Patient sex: M
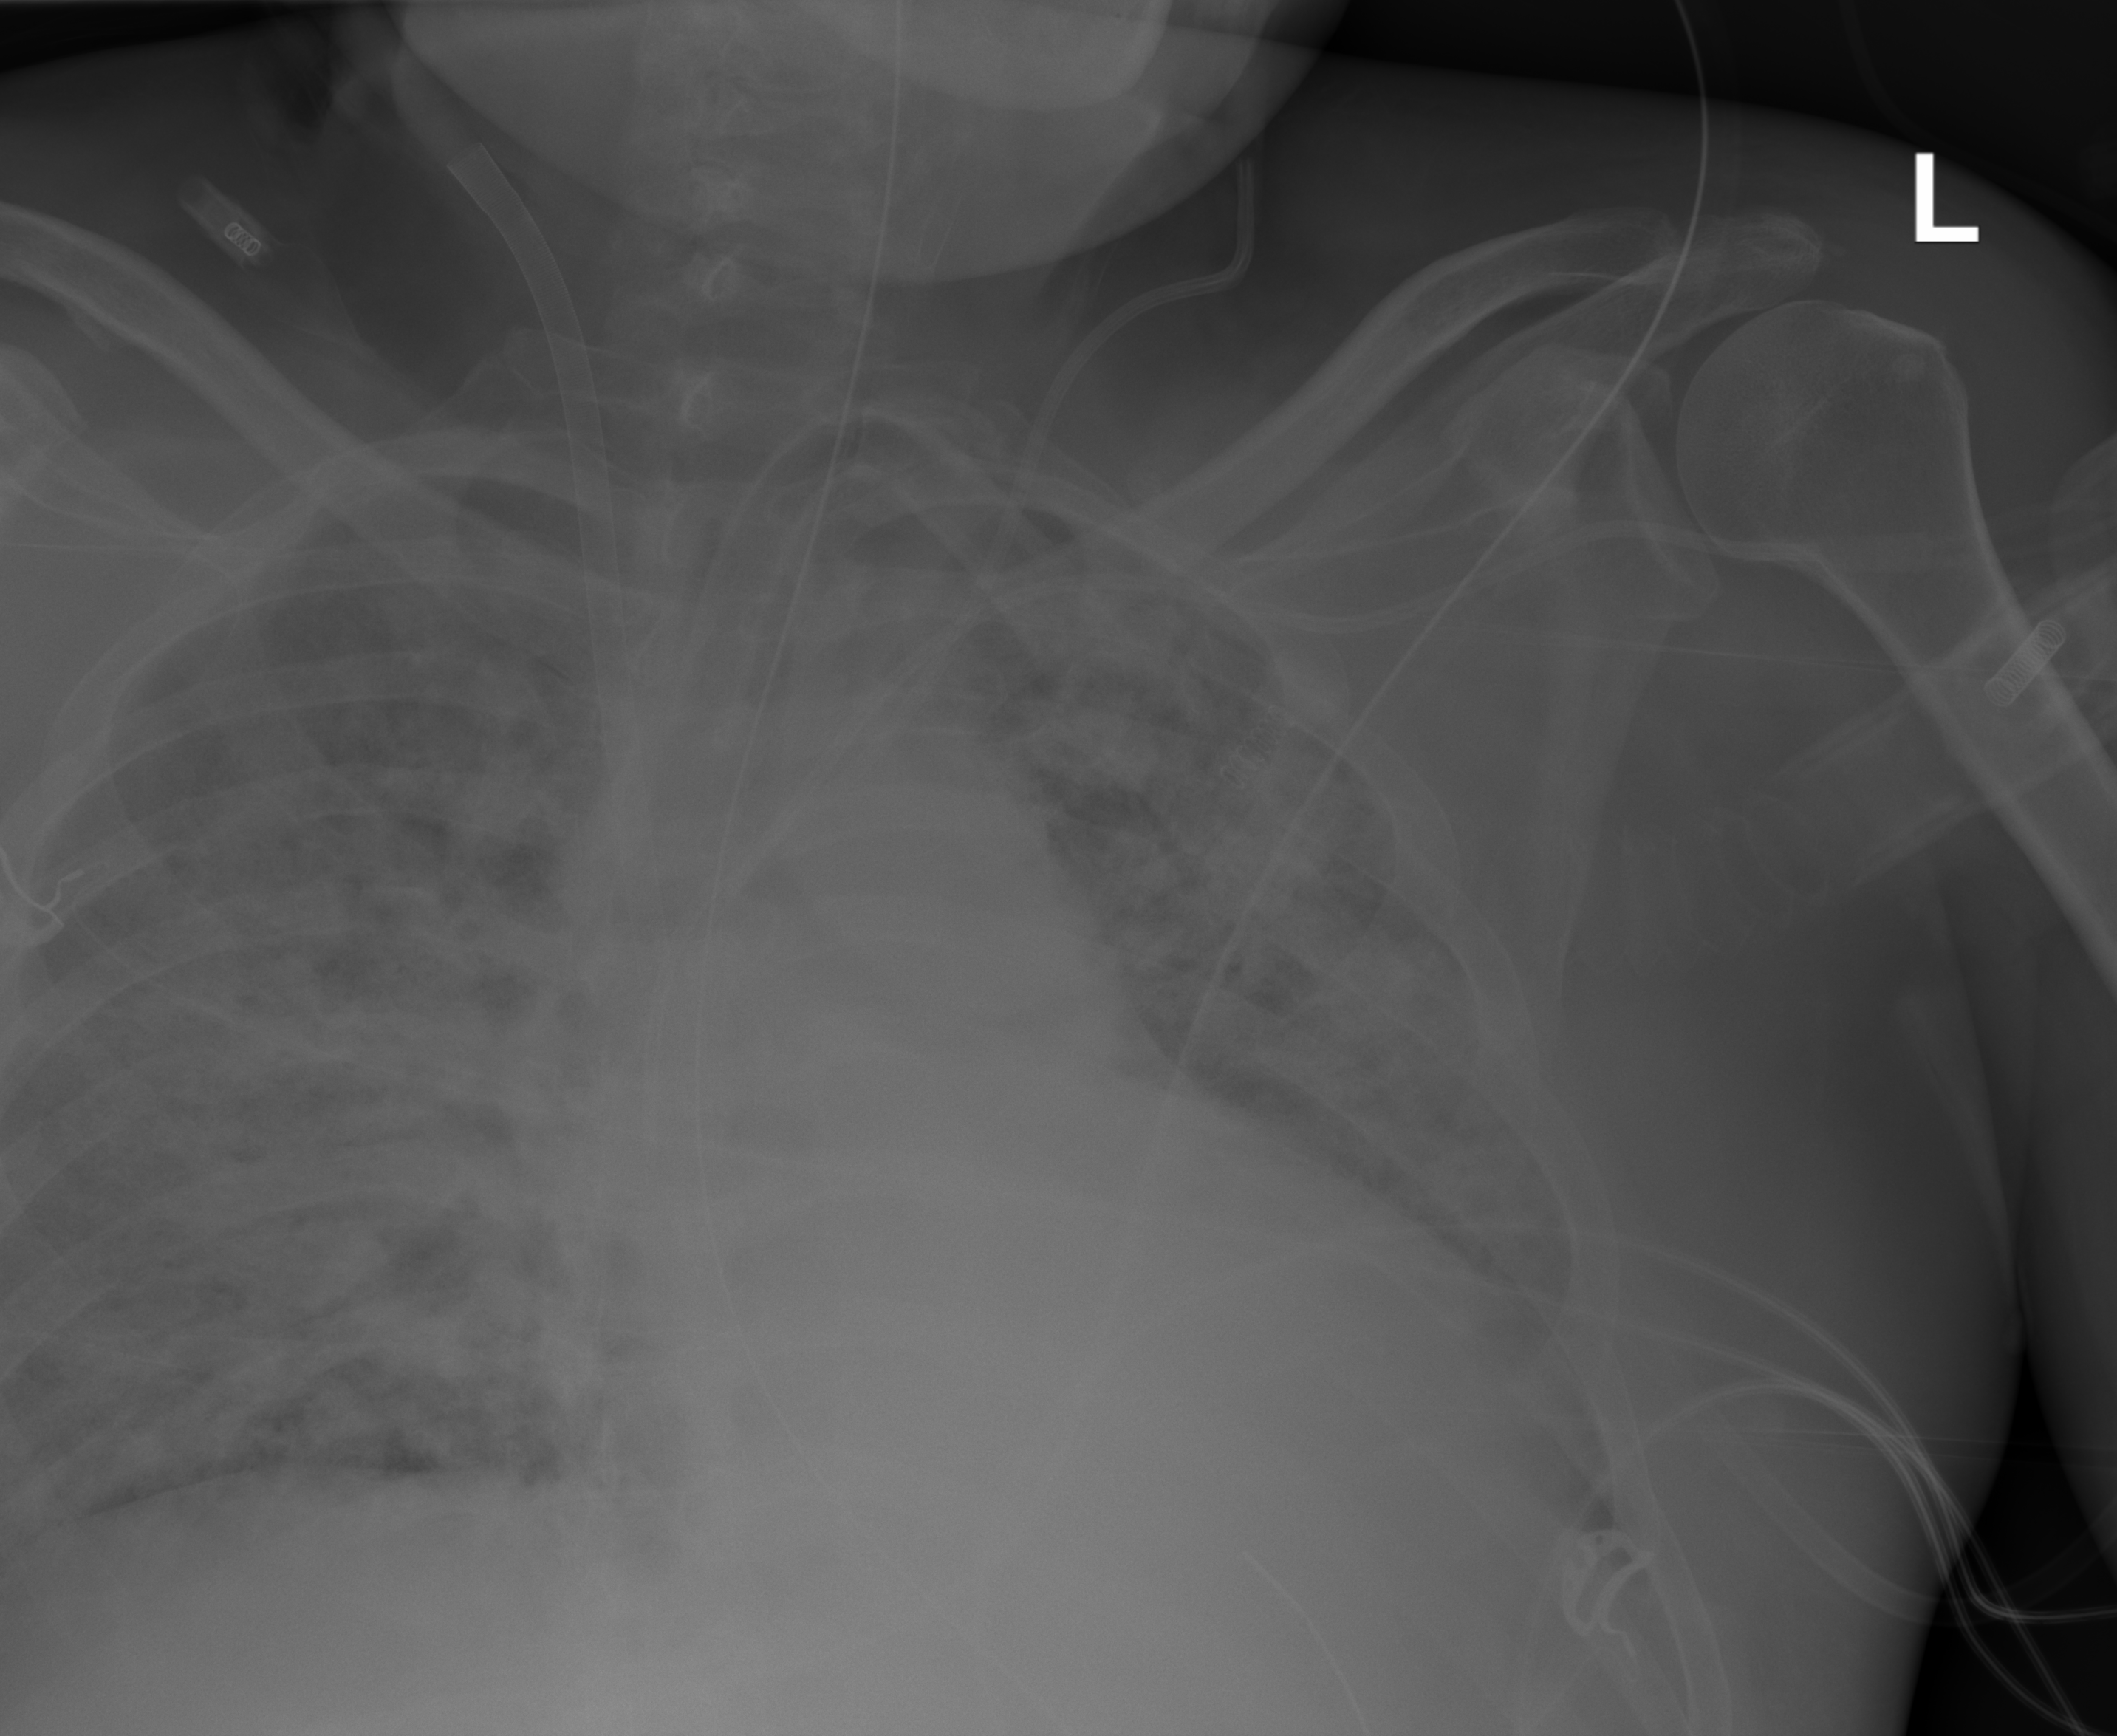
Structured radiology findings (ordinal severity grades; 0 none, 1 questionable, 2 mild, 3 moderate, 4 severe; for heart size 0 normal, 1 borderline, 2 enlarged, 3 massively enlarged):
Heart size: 1
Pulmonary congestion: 0
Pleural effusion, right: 0
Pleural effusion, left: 0
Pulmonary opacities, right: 4
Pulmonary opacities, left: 4
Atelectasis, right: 4
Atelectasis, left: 4